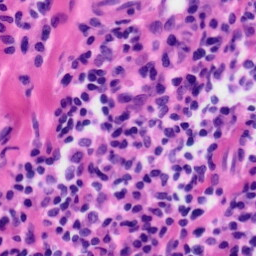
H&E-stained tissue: Tonsil